Question:
I hope this doesn't annoy anyone but I'm a complete noob at programming and just started 20 minutes ago. I'm watching a tutorial that's supposed to have a "Properties" folder with a file that is named "assemblyinfo.cs" inside of it and there isn't any. Help is appreciated!
There is an image above to help.
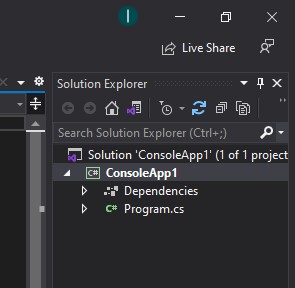
Answer: You get that when you create a '.NET Framework' Console app.
<URL>
But if you make a '.NET Core' Console app, there is no properties on the solution tree
<URL>
You can still right click and select properties on the project object though.
You can also right click on the project and select 'New Item..' and then 'Assembly Information File'
<URL>
This will create the 'AssemblyInfo.cs' file you are looking for.